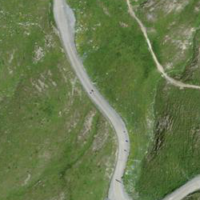
EUNIS habitat code: 26
Species observed at this site:
Rana temporaria
Erebia tyndarus
Parnassia palustris
Geum montanum